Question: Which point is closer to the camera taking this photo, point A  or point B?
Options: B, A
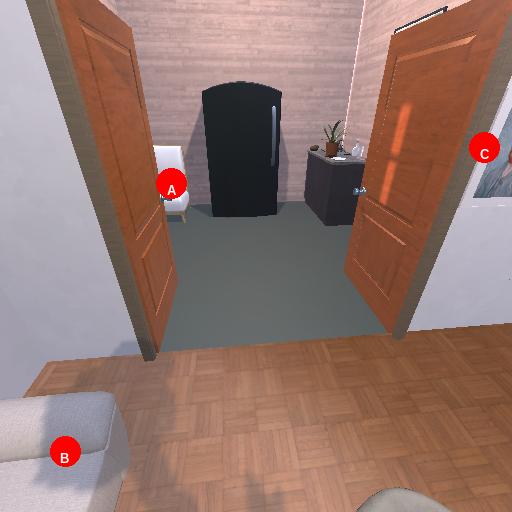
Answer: B